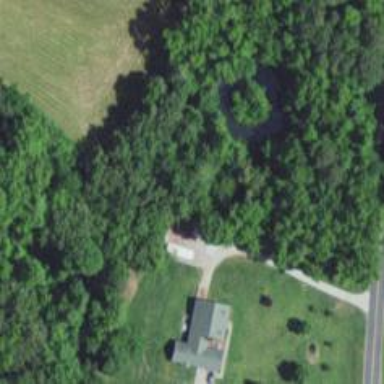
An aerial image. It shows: Driveway leading to service road.